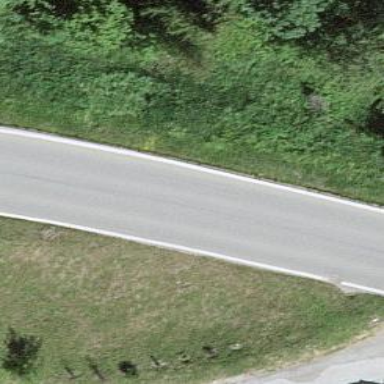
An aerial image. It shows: Tertiary road.